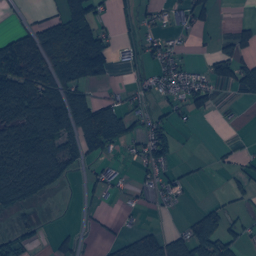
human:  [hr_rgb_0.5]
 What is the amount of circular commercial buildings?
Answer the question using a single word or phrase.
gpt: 0

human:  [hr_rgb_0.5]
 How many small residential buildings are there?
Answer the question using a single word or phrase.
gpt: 603

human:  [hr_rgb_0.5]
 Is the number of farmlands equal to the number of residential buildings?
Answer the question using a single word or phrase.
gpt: no

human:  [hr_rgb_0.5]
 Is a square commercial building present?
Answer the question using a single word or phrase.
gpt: yes

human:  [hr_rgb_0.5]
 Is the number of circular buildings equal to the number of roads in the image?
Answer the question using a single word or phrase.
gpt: no

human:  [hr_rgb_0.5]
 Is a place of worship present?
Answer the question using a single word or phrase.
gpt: yes

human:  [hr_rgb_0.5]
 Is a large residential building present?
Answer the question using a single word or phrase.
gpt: yes

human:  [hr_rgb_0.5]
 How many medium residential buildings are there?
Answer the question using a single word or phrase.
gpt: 12

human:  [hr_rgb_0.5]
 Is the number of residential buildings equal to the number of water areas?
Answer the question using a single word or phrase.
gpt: no

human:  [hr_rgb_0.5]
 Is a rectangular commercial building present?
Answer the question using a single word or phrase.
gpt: yes

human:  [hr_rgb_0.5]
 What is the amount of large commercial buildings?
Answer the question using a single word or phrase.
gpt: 1

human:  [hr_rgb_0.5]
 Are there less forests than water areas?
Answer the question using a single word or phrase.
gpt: no

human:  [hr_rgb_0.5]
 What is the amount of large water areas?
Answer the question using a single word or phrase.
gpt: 6

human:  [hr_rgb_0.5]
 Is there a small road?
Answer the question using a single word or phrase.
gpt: yes

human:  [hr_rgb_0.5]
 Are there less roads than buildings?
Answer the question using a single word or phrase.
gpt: yes

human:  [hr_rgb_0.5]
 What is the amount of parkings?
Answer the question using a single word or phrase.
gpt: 5

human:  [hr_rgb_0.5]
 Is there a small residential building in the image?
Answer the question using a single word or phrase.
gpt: yes

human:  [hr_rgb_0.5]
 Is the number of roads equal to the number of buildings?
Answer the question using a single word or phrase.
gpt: no

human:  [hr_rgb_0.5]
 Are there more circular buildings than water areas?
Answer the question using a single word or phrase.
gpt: no

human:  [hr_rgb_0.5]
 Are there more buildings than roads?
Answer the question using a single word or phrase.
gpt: yes

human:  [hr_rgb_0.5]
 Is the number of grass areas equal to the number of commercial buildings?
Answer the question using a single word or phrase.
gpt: no

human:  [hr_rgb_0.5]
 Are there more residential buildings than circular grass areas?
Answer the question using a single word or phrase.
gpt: yes

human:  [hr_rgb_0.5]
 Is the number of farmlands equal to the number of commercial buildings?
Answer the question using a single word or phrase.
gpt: no

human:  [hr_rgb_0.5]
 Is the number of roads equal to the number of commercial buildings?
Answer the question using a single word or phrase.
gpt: no

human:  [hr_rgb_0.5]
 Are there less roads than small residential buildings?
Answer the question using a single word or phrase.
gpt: yes

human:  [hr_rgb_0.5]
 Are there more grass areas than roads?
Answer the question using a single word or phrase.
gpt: no

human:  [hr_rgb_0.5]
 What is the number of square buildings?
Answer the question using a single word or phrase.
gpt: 3

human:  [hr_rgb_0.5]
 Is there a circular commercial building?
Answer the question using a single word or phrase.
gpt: no

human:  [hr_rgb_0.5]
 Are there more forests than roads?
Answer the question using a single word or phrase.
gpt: no

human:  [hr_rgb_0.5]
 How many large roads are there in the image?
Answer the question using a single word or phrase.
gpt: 0

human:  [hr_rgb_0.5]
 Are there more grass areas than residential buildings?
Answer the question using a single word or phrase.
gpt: no

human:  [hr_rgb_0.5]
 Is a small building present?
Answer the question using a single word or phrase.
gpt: yes

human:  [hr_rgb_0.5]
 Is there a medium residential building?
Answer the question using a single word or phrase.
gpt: yes

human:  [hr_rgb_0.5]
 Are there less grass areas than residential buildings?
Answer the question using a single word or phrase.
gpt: yes

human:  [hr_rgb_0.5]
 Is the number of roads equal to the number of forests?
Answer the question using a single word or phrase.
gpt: no

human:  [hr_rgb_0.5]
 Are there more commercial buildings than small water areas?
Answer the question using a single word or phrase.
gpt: no